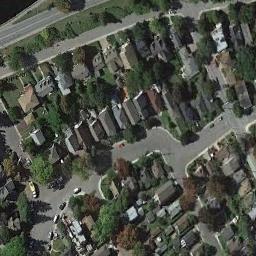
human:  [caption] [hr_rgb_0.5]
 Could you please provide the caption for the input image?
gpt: There are a lot of trees in the medium-sized residential area .

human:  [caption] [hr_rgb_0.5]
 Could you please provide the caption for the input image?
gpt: The medium residential is on the grass next to the road .

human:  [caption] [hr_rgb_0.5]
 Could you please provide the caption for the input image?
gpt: There are many buildings of different shapes and sizes in medium residential area .

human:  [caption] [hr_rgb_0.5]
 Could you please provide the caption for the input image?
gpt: The dense medium residential area has lots of neatly arranged houses and some trees are among these houses .

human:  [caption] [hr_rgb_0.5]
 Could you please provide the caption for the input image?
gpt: There are many buildings and some green trees on the medium residential area .